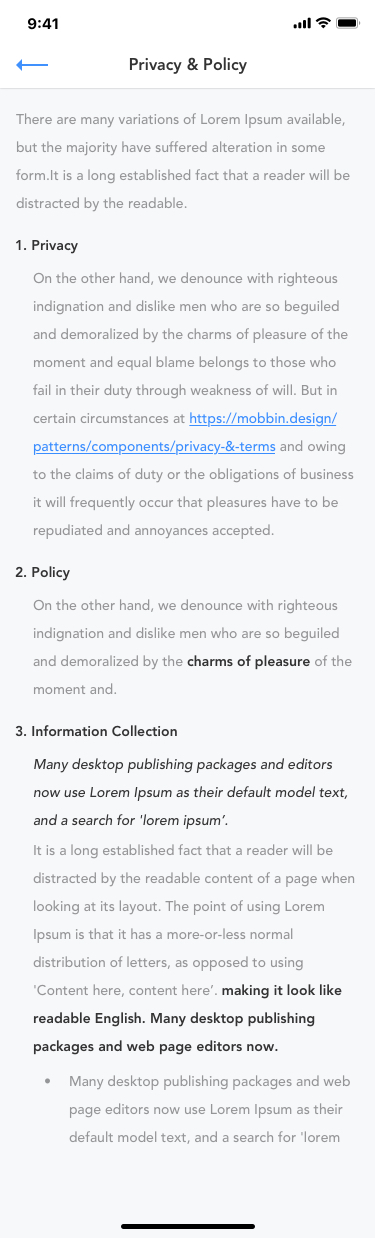
Text in this UI design:
On the other hand, we denounce with righteous indignation and dislike men who are so beguiled and demoralized by the charms of pleasure of the moment and equal blame belongs to those who fail in their duty through weakness of will. But in certain circumstances at https://mobbin.design/patterns/components/privacy-&-terms and owing to the claims of duty or the obligations of business it will frequently occur that pleasures have to be repudiated and annoyances accepted.
1. Privacy
On the other hand, we denounce with righteous indignation and dislike men who are so beguiled and demoralized by the charms of pleasure of the moment and.
2. Policy
It is a long established fact that a reader will be distracted by the readable content of a page when looking at its layout. The point of using Lorem Ipsum is that it has a more-or-less normal distribution of letters, as opposed to using 'Content here, content here’. making it look like readable English. Many desktop publishing packages and web page editors now.
Many desktop publishing packages and editors now use Lorem Ipsum as their default model text, and a search for 'lorem ipsum’.
	• 	Many desktop publishing packages and web page editors now use Lorem Ipsum as their default model text, and a search for 'lorem ipsum’.
3. Information Collection
There are many variations of Lorem Ipsum available, but the majority have suffered alteration in some form.It is a long established fact that a reader will be distracted by the readable.